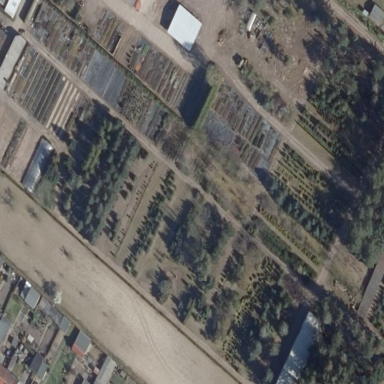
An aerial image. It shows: Plant nursery.